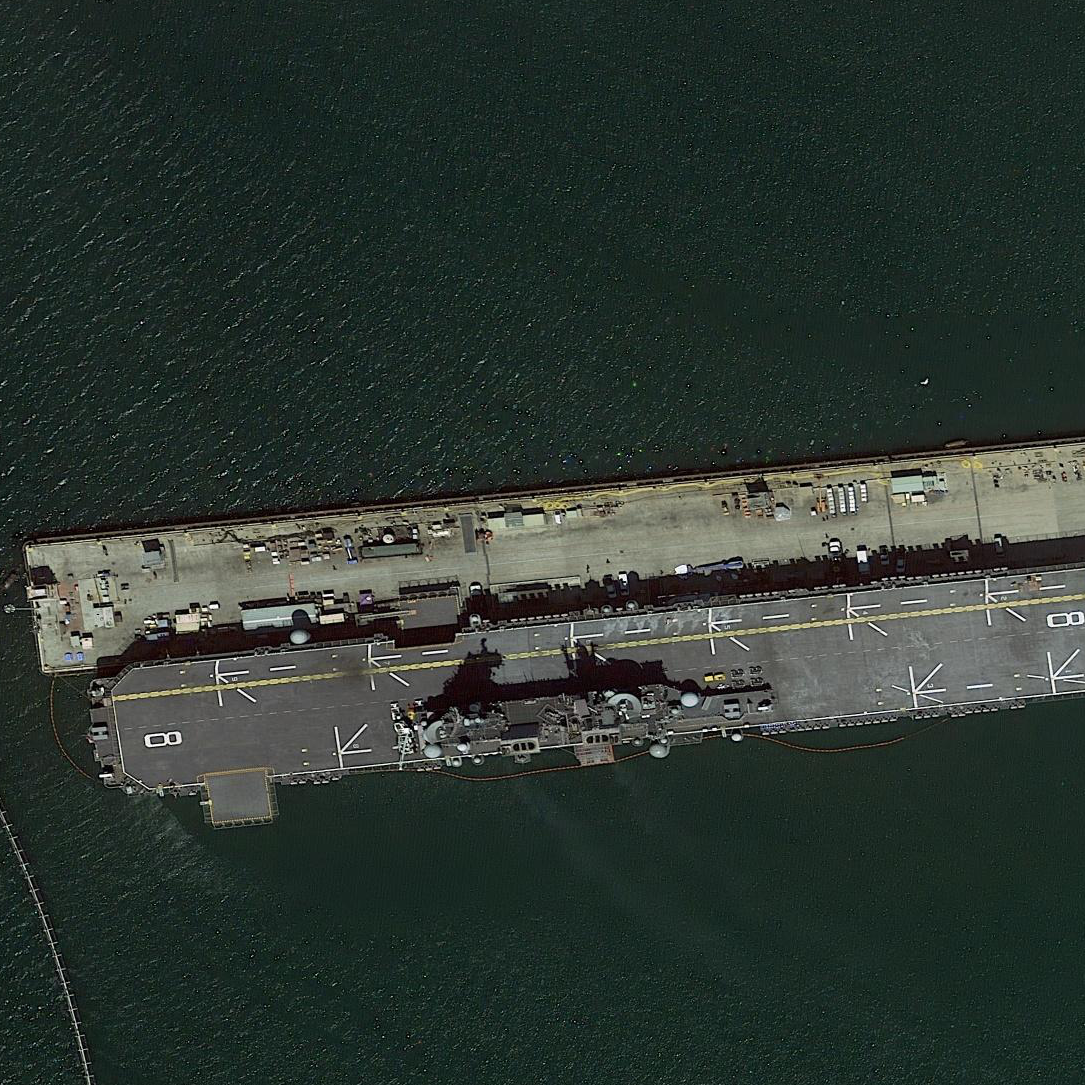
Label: Wasp-class_assault_ship